Interaction volume radius: 5 \u00c5
Interaction volume height: 30 \u00c5
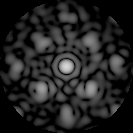
Disorder parameter: 0.4346